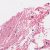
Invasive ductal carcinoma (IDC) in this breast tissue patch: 0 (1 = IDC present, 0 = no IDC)